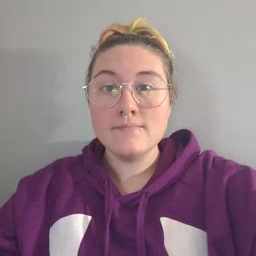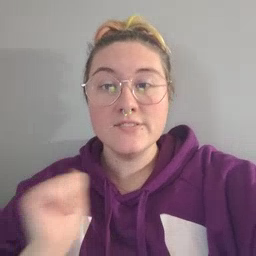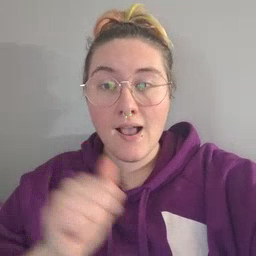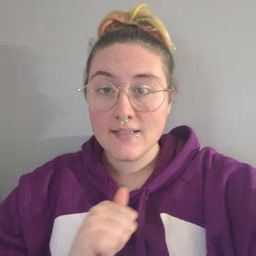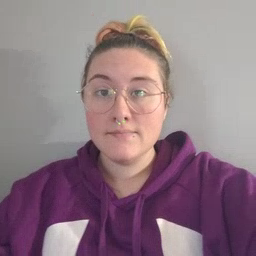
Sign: jacket